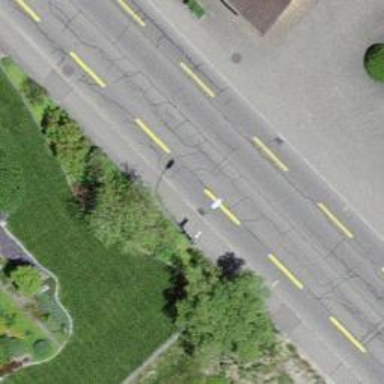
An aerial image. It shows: Bus stop with platform for public transport.